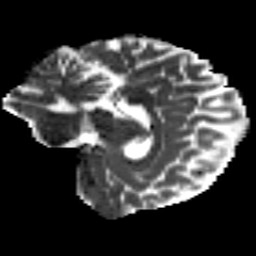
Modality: MD
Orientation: sagittal
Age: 22
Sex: female
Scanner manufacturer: siemens
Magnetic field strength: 3 T
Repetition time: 8.8 s
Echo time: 0.085 s